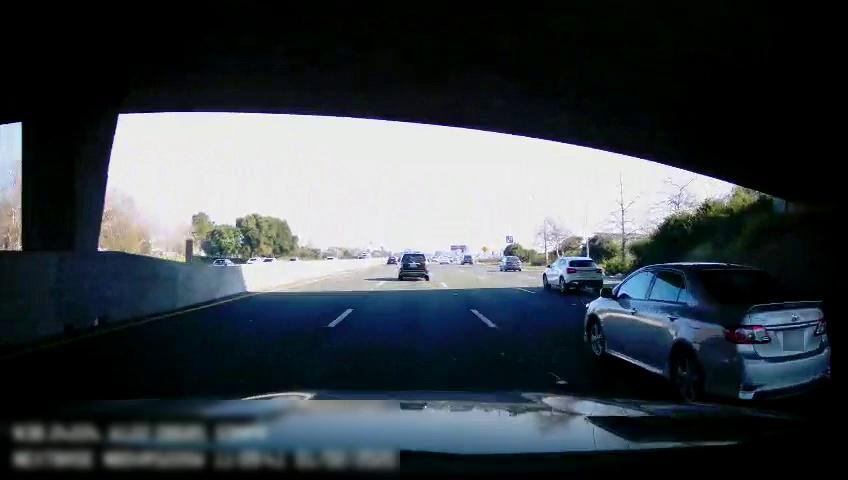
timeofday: Day
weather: Sunny
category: Drivable Space
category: Vehicles | Car
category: Vehicles | SUV
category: Vehicles | Car
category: Vehicles | SUV
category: Vehicles | Car
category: Vehicles | SUV
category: Vehicles | Car
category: Vehicles | Car
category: Vehicles | Car
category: Vehicles | Car
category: Vehicles | Car
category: Vehicles | Car
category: Lanes | Alternate Lane
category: Lanes | Current Lane
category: Lanes | Current Lane
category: Lanes | Alternate Lane